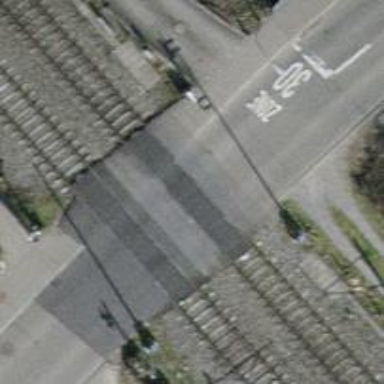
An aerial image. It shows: Level crossing on the railway with lights and full barrier.